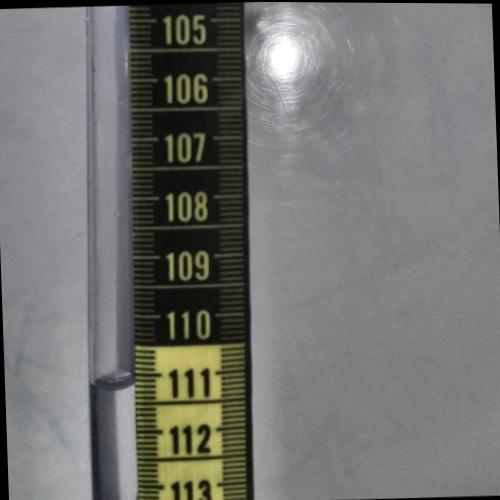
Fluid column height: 111.2 cm